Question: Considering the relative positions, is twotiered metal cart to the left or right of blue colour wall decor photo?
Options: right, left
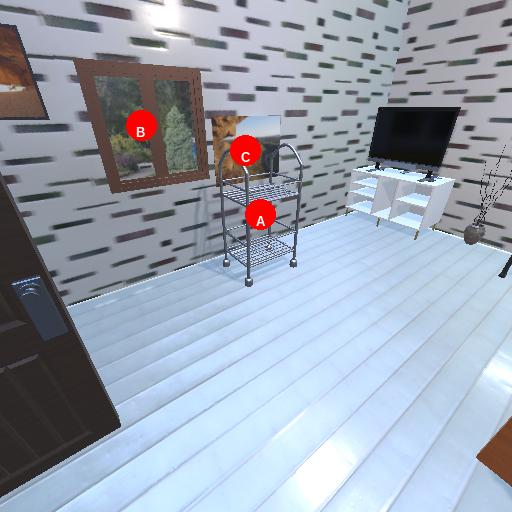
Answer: right